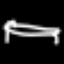
Label: bed